Interaction volume radius: 5 \u00c5
Interaction volume height: 10 \u00c5
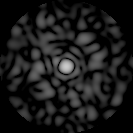
Disorder parameter: 0.7726